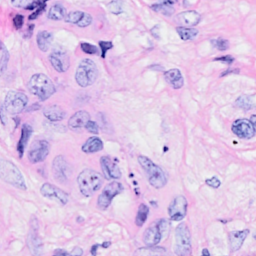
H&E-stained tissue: Breast